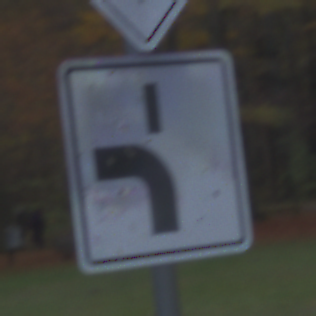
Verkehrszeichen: VerlaufVorfahrtsstrasse5
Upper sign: Vorfahrtsstrasse
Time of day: SunriseSunset
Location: Outdoor (Nature)
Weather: PartlyCloudy
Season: Autumn
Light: Natural